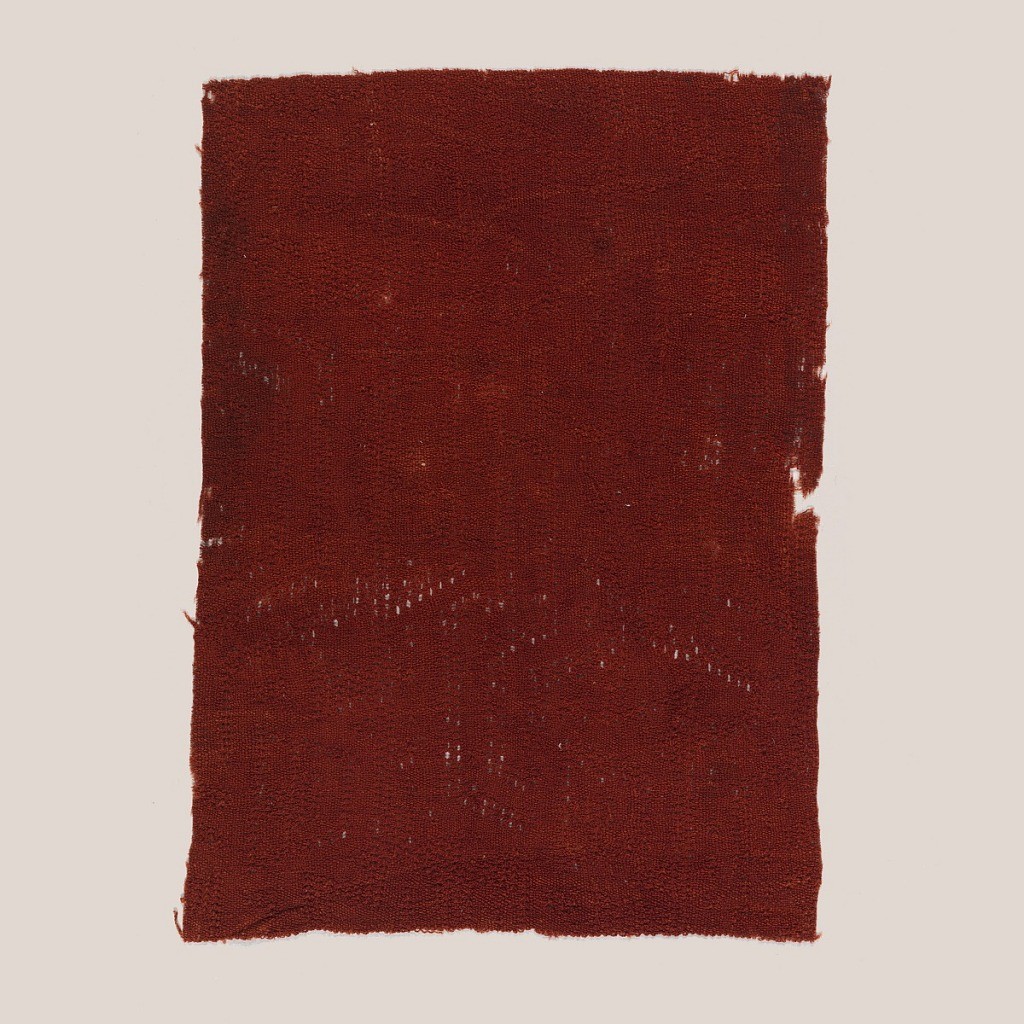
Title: Fragment
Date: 400–100 BC
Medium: cotton Technique: plain weave foundation with gauze weave
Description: Fragment of a red cotton shawl or mantle in which a geometrical design is executed in an open work or lace effect.